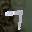
Label: 7